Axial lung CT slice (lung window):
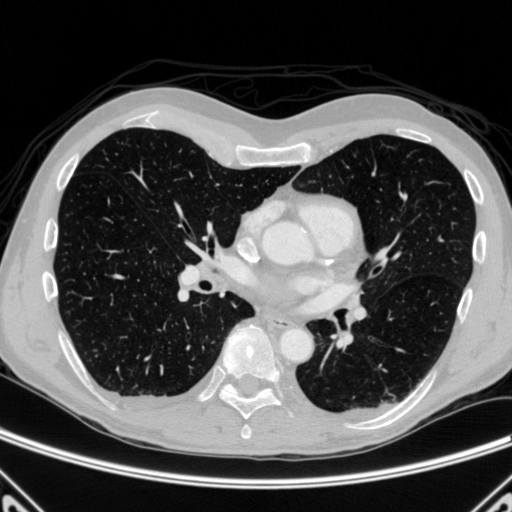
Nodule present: no